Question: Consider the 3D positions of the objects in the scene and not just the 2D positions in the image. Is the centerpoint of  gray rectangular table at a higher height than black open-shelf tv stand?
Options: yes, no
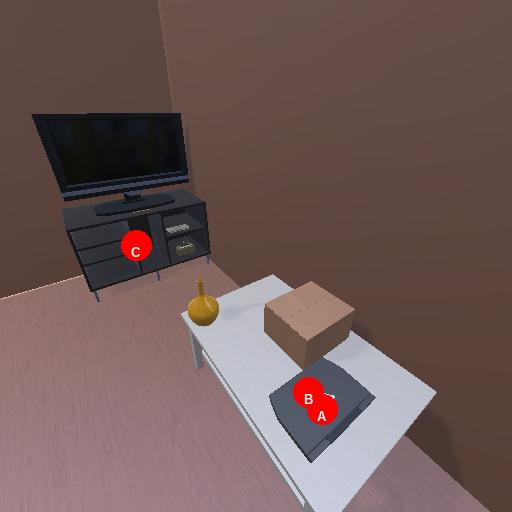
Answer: yes